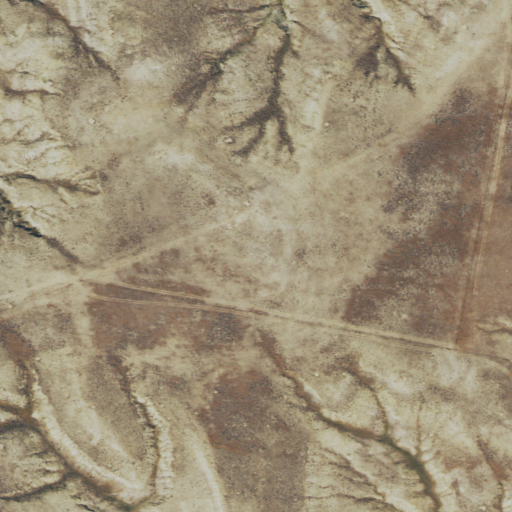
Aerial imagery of mountains in Wyoming named Powder River Breaks containing grassland and shrub